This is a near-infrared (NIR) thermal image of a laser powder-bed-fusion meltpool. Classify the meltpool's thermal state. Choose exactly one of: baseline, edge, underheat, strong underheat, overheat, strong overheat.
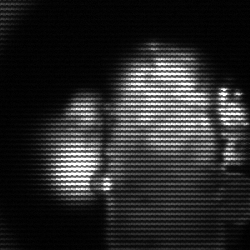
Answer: strong underheat